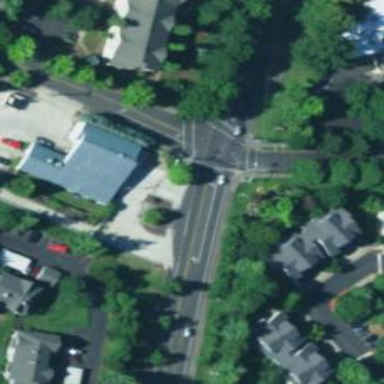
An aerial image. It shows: Solid stop line on the road.